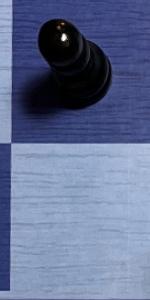
Label: Empty